Question: AFAIK, 'try' and 'finally' block are used execute a piece of code that might throw some 'exception', we also add 'catch' block if we are prepared to handle some type of exception and/or are excepting them, like 'FileIOException', 'AccessRight' or something. But when I ran this..
'''
private void button1_Click(object sender, EventArgs e)
{
try
{
Environment.FailFast("It failed");
}
finally
{
MessageBox.Show("Done");
}
}
'''
Its breaks with an exception and says
Now <URL> says
> Usually, when an unhandled exception ends an application, whether or
not the finally block is run is not important. However, if you have
statements in a finally block that must be run even in that situation,
one solution is to add a catch block to the try-finally statement.
So, I added the 'catch' block, but still it says the same thing.
'''
private void button1_Click(object sender, EventArgs e)
{
try
{
Environment.FailFast("It failed");
}
catch (Exception ex)
{
}
finally
{
MessageBox.Show("Done");
}
}
'''
It failed again with the same error. As for CLR saying the code block in finally always runs (at least when catch is added), it surely is not the case. Reviews/Opinions anyone?
Also here's the snapshot..

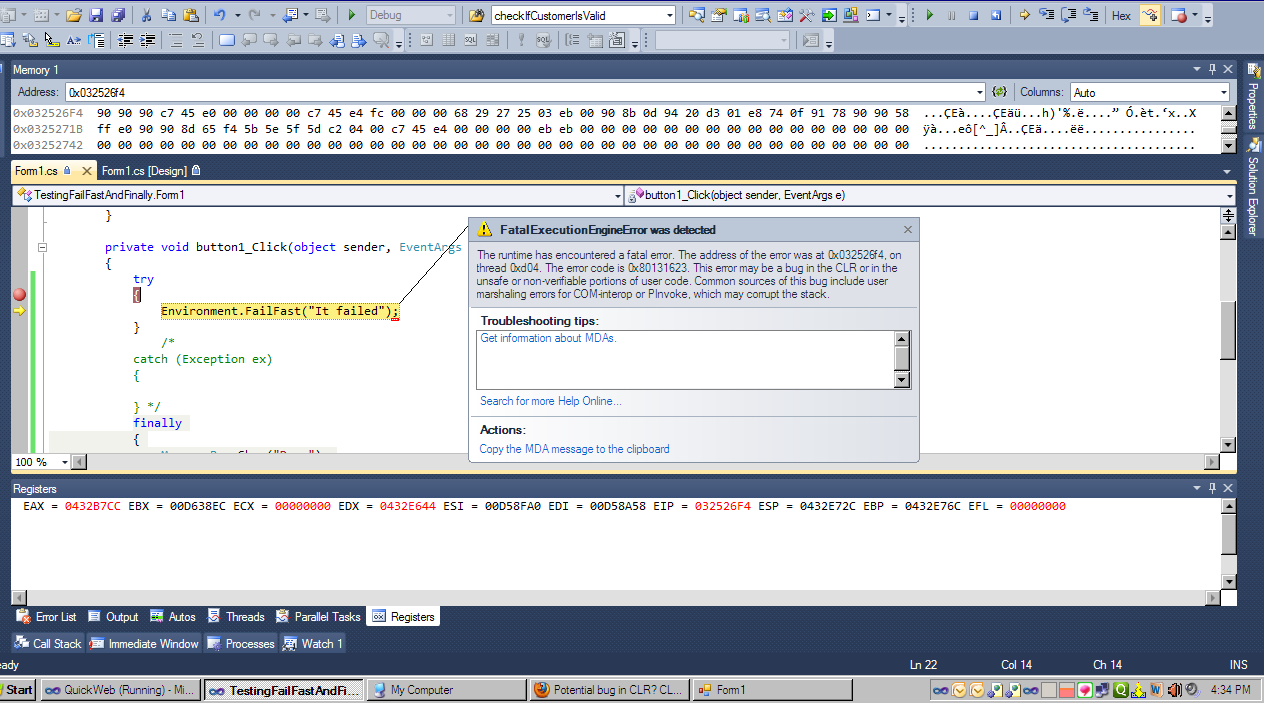
Answer: This is by design. The purpose of 'Environment.FailFast' is to halt execution immediately. By design it will not run any code in catch or finally blocks.
The <URL> says:
> This method terminates a process without running any active
try/finally blocks or finalizers.The FailFast method writes the message string to the Windows
Application event log, creates a dump of your application, and then
terminates the current process. The messa string is also included in
error reporting to Microsoft.Use the FailFast method instead of the Exit method to terminate your
application if the state of your application is damaged beyond repair,
and executing your application's try/finally blocks and finalizers
will corrupt program resources.
This makes it clear that code in your finally blocks will not run. If there was a way to make code run after 'Environment.FailFast' then that would render 'Environment.FailFast' pretty much useless. Its very existence is predicated on the fact that your code does not execute after you call it.
You point to documentation that states (emphasis mine):
> Usually, when an , whether or not the finally block is run is not important. However, if you have statements in a finally block that must be run even in that situation, one solution is to add a catch block to the try-finally statement.
But those words simply do not apply here. You are assuming that when you call 'Environment.FailFast', an unhandled exception terminates the application. That is not the case. The application is just terminated on the spot - there is no unhandled exception.